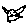
Label: cat